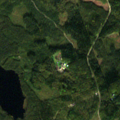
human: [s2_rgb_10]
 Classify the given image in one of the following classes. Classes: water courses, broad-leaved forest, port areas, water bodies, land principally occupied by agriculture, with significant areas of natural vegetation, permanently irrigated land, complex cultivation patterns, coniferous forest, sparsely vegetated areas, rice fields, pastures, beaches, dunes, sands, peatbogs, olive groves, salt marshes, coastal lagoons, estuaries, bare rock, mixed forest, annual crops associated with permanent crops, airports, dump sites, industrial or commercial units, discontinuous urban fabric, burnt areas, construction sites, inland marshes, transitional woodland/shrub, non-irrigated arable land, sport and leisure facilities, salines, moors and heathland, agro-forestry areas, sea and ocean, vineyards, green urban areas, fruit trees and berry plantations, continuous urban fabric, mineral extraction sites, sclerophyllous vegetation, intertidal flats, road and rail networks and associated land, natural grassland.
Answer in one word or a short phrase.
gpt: broad-leaved forest, coniferous forest, mixed forest, transitional woodland/shrub